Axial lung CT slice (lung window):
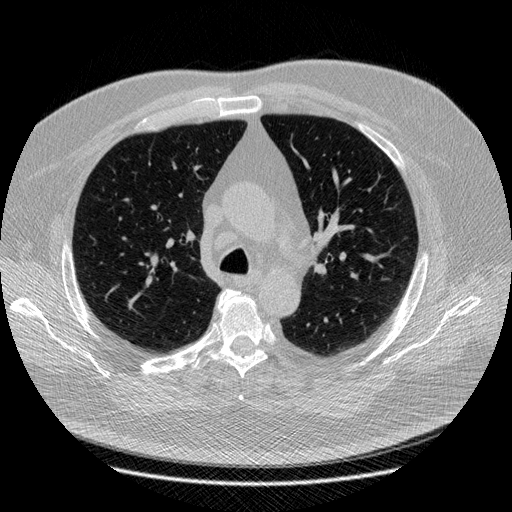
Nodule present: no